Field crop: maize
Growth stage: 2
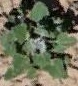
Species: chenopodium